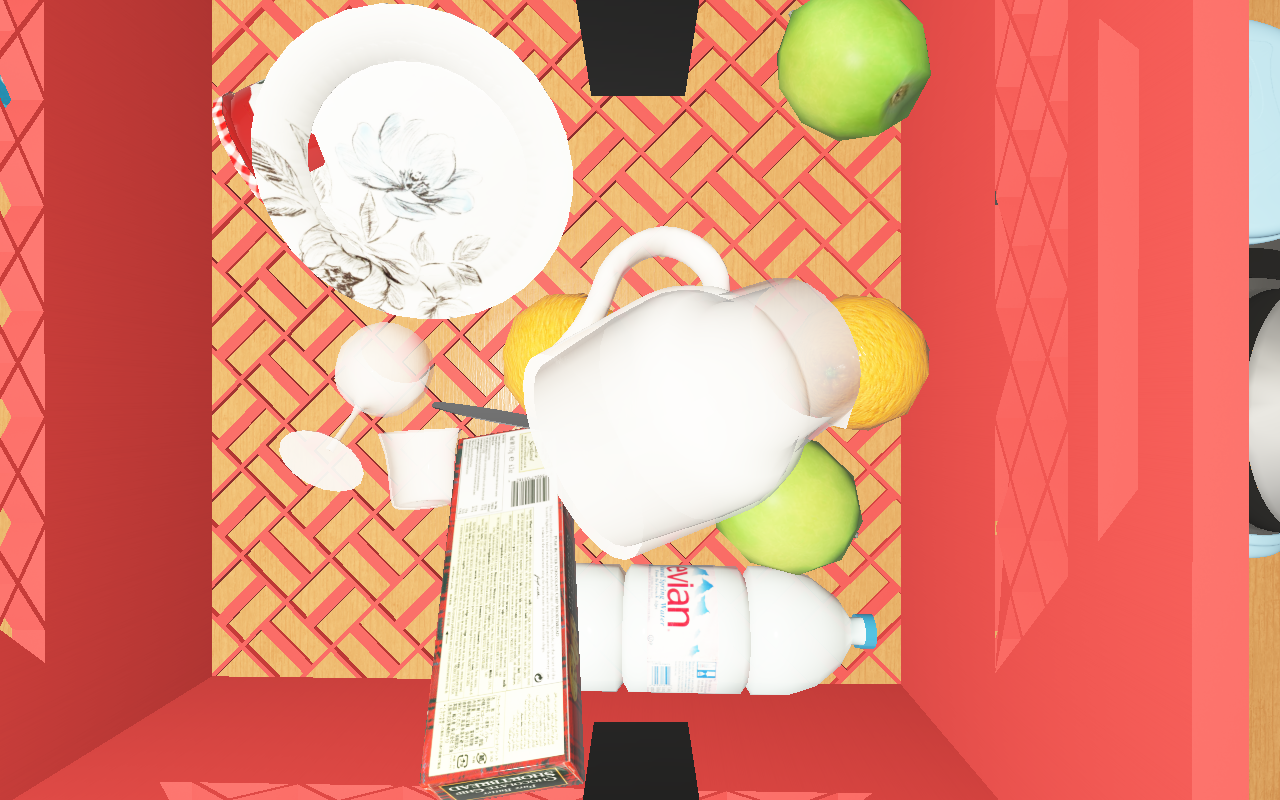
Objects in the scene:
apple
apple
orange
orange
plate
wineglass
jam jar
cereal box
cereal box